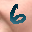
Label: 6